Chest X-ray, PA view. Patient: 57 years old, sex M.
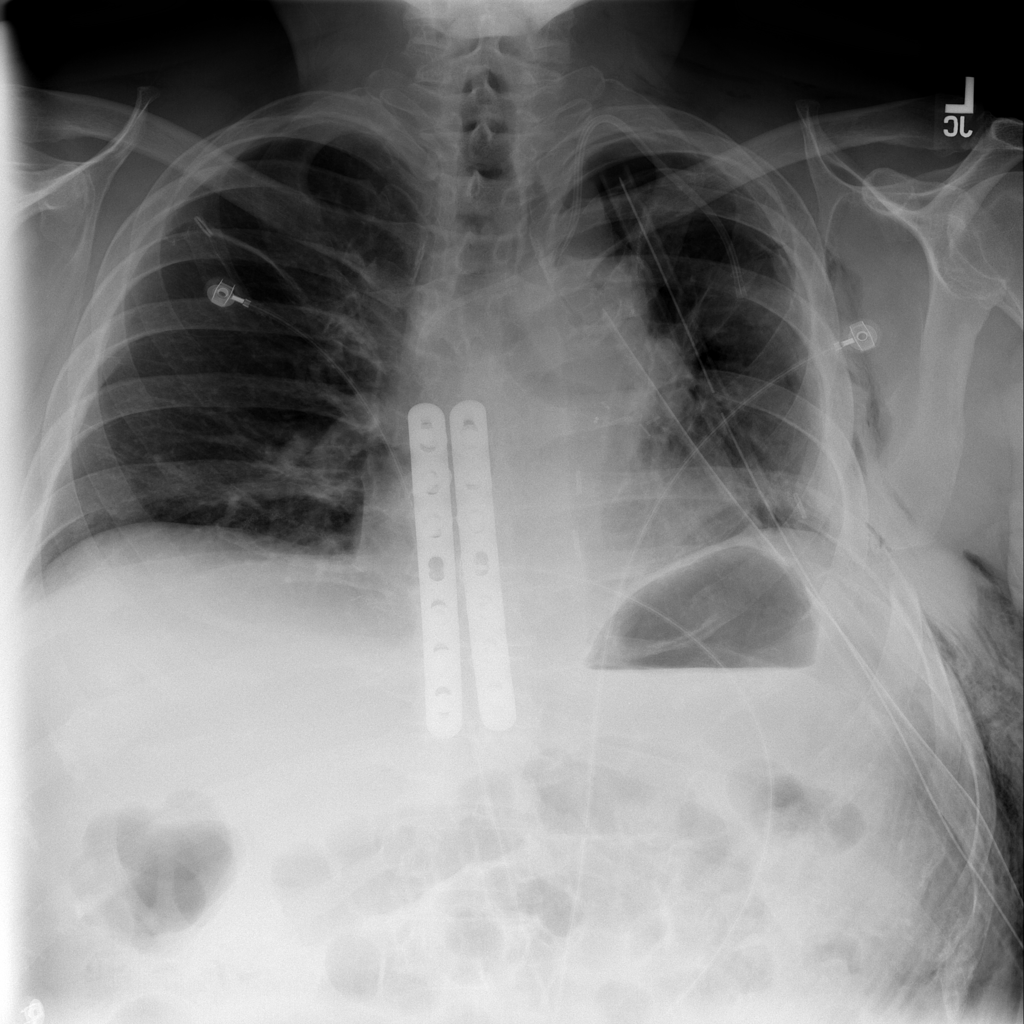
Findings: Emphysema, Pneumothorax